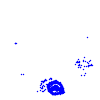
Particle: electron